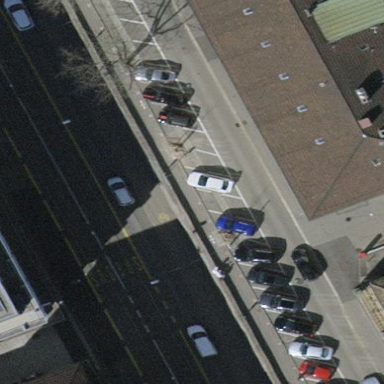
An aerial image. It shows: Street side parking area.